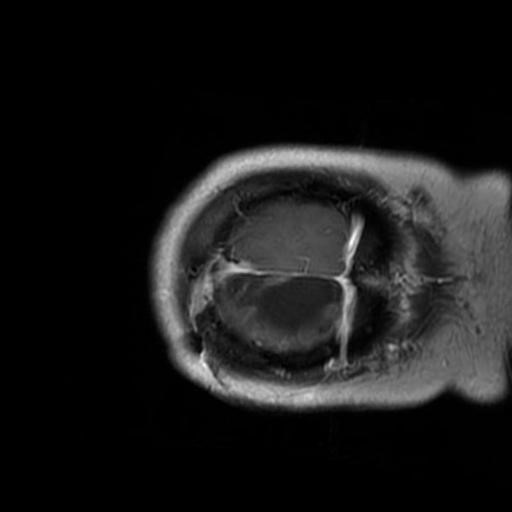
Label: brain_glioma